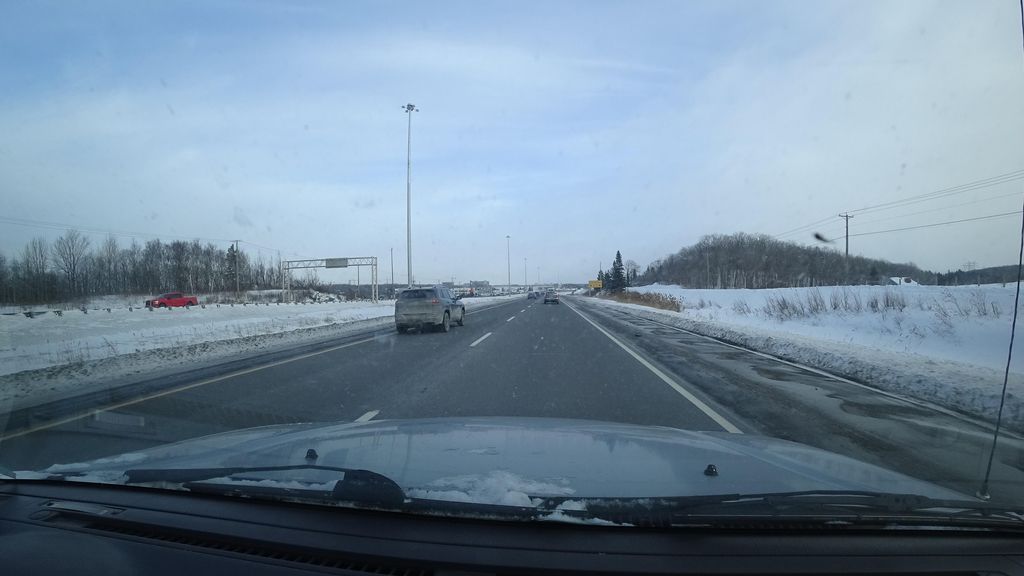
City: quebec_city